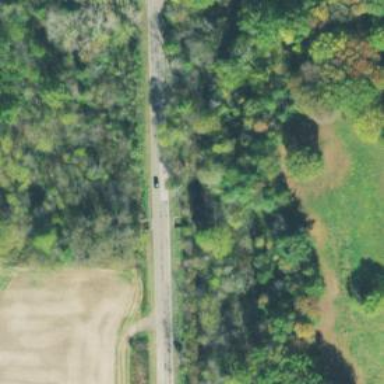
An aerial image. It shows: Culvert tunnel.